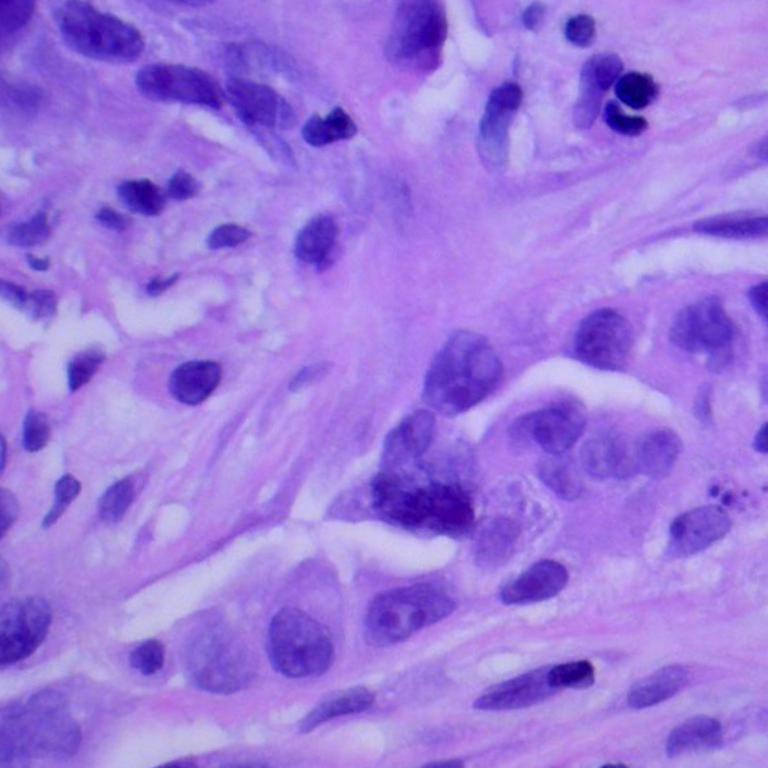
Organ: lung
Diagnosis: adenocarcinomas